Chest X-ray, PA view. Patient: 39 years old, sex F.
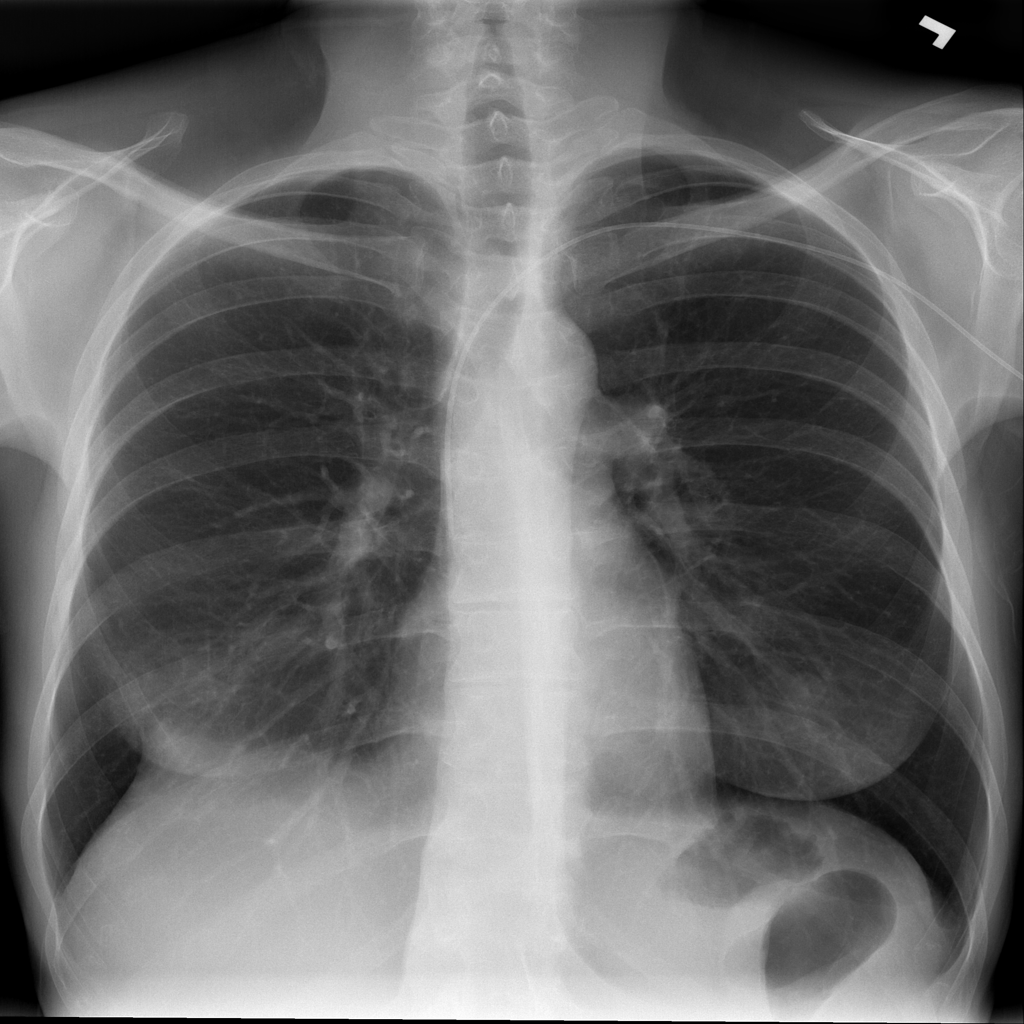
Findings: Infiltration